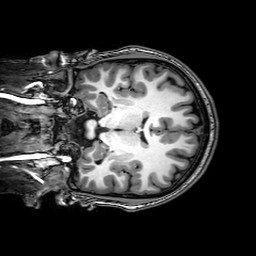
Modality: T1w
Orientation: coronal
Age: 21
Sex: male
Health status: healthy
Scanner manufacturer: philips
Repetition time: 0.008157 s
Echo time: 0.00374 s